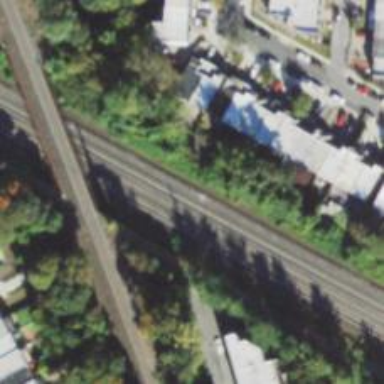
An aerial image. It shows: Electrified railway with rail tracks.